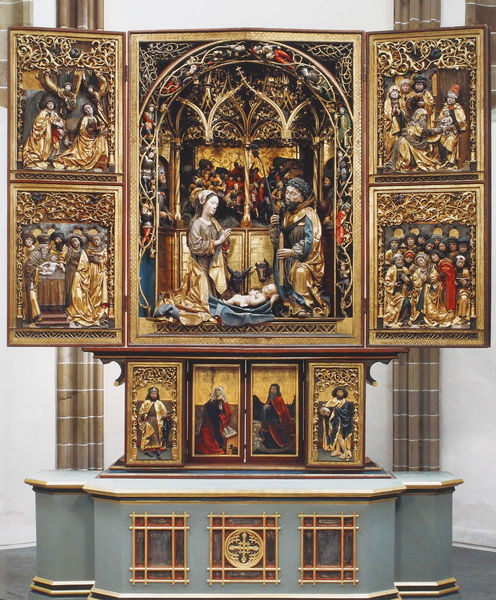
Titel: Bozen, Hochaltar der Franziskanerkirche
Künstler: Hans Klocker
Standort: Bozen, Franziskanerkirche (EU - AUT - Tirol)
Schlagwörter: mann, bunt, frau, ornament, gold, drei, engel, relief, bilder, tafel, kreuz, altar, jesus, kreuzigung, christlich